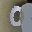
Label: 0